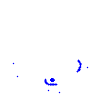
Particle: proton